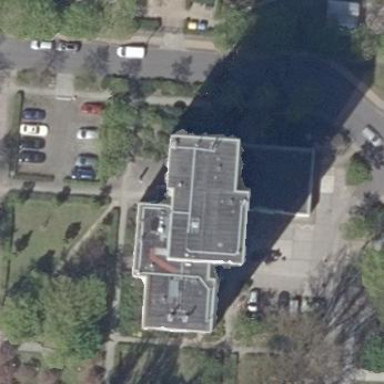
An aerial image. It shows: Building with flat roof made of tar paper.